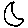
Label: moon